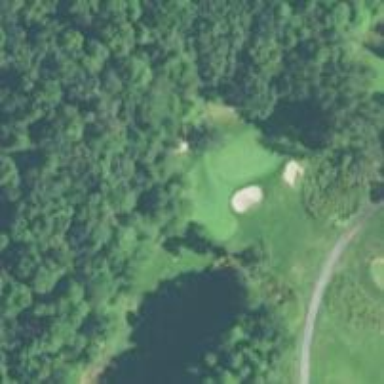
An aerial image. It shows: View of golf hole.